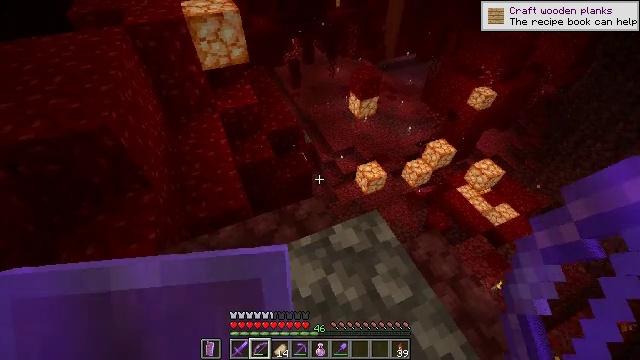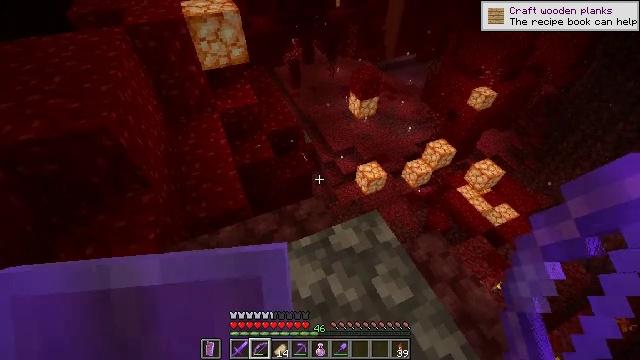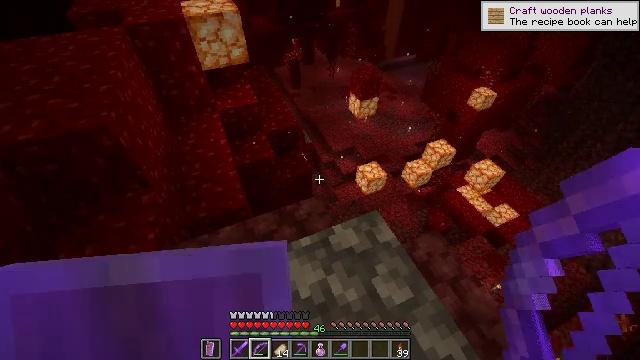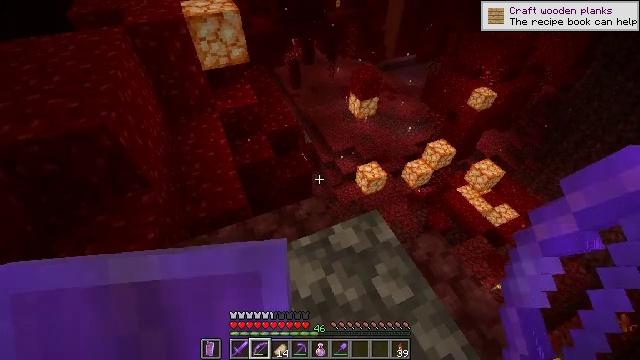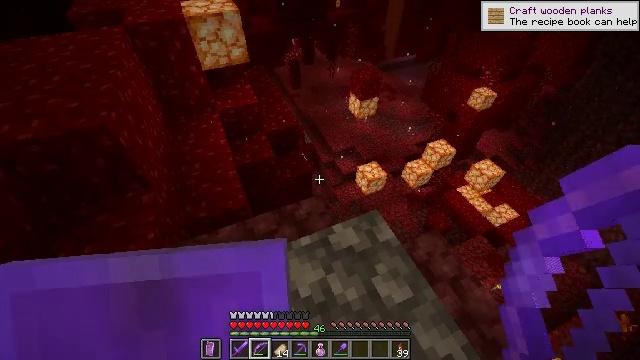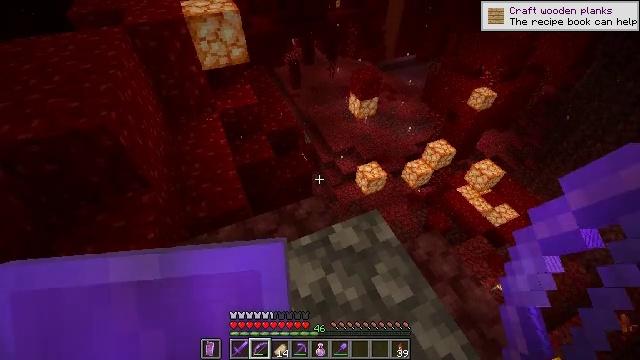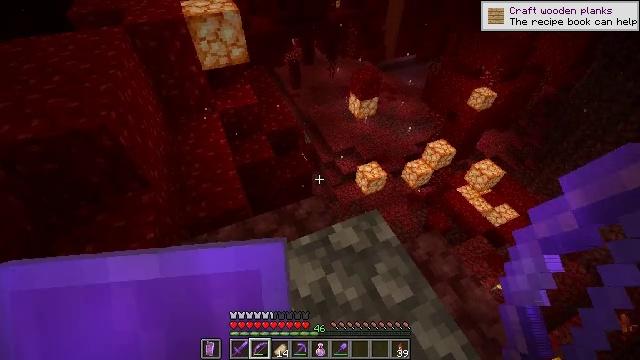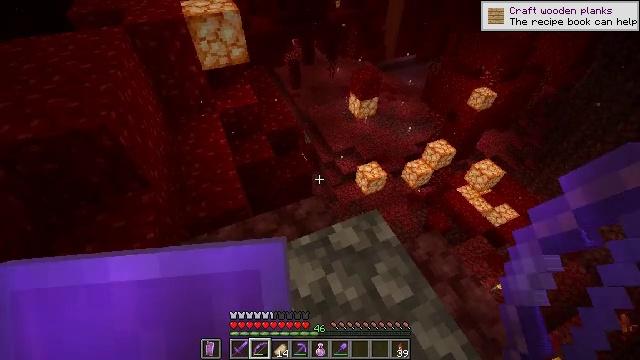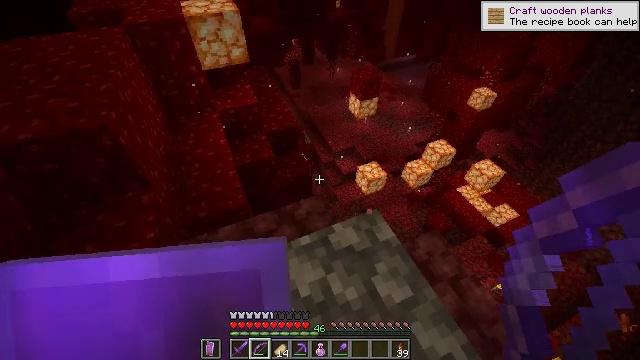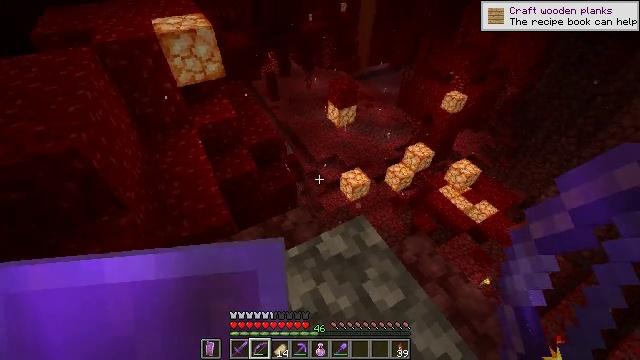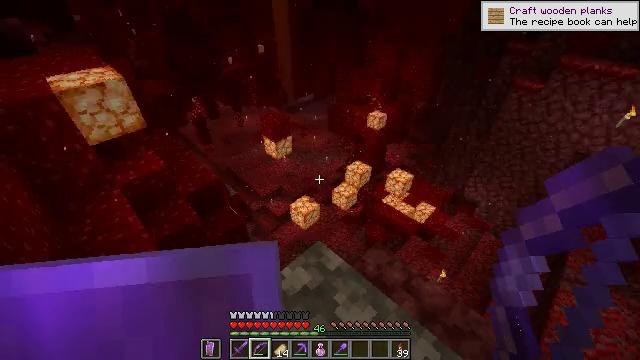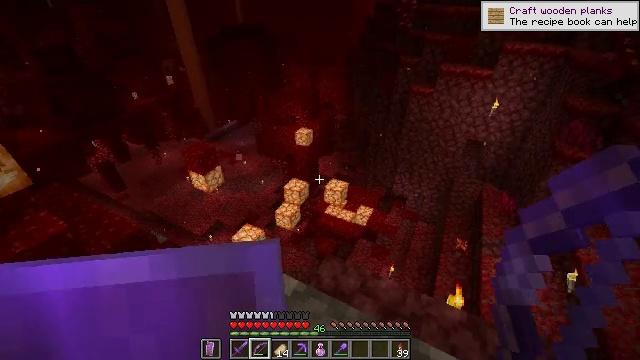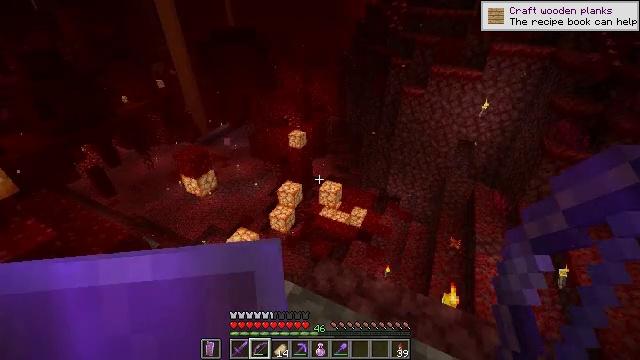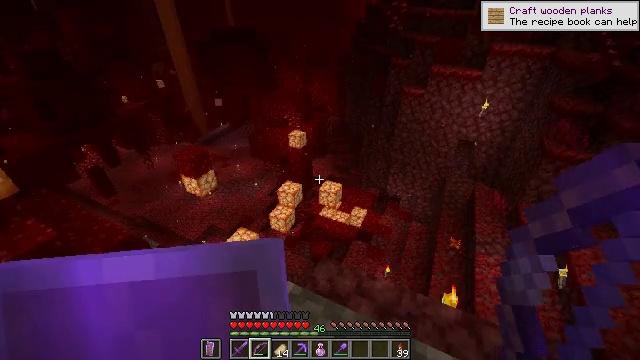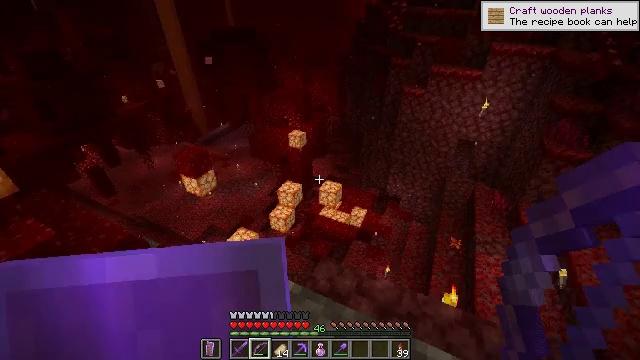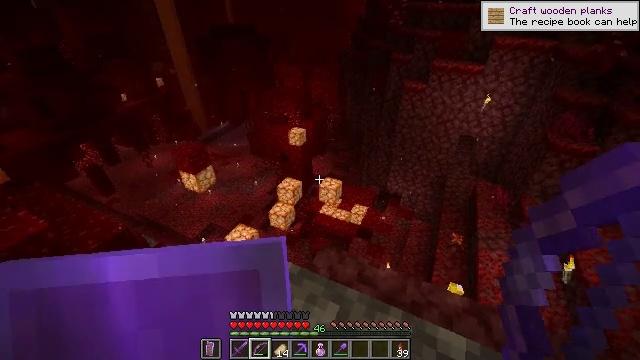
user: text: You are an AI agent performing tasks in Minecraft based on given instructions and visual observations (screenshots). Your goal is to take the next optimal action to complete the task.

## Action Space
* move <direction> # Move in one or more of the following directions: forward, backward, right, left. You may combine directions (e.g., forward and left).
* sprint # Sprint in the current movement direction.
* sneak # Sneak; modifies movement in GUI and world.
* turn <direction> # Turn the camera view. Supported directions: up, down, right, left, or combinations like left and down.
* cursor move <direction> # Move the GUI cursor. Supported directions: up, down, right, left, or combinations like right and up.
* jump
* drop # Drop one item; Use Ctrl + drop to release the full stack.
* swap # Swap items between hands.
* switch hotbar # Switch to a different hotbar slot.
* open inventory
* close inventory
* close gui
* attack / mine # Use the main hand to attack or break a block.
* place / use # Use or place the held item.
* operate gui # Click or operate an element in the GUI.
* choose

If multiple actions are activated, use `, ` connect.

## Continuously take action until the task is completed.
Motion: motion action
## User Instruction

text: craft item air
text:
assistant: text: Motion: no_op
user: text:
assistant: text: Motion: no_op
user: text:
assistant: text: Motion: no_op
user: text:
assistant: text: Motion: no_op
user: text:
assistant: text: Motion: no_op
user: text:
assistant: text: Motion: no_op
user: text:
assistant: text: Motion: no_op
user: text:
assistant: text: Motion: no_op
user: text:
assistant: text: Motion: turn right and up
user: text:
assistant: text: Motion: turn right and up
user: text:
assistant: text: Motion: turn right and up
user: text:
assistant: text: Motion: turn right
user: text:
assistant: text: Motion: sneak
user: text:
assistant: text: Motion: sneak
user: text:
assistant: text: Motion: sneak
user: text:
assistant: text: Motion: sneak
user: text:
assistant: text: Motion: sneak
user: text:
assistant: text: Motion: sneak
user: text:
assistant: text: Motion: sneak
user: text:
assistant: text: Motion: sneak
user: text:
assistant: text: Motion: sneak
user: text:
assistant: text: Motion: sneak
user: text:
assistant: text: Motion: sneak
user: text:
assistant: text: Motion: sneak
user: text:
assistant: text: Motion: move forward, sneak, turn left
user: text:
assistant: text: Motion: move forward, sneak, turn left
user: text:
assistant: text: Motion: move forward, sneak, turn left
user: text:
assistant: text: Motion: move forward and move right, sneak, turn left
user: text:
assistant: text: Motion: move forward and move right, sneak
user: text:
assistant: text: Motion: move forward and move right, sneak